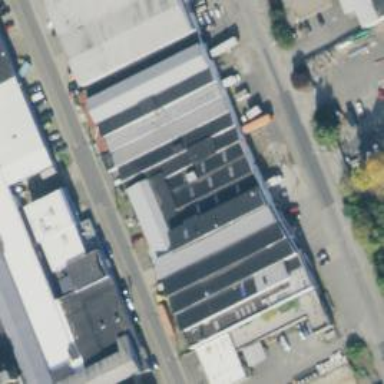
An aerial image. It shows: Building.